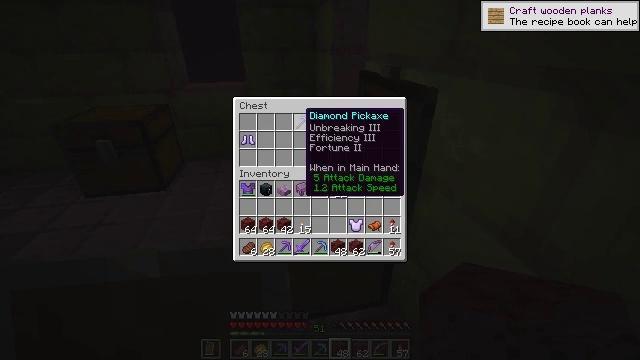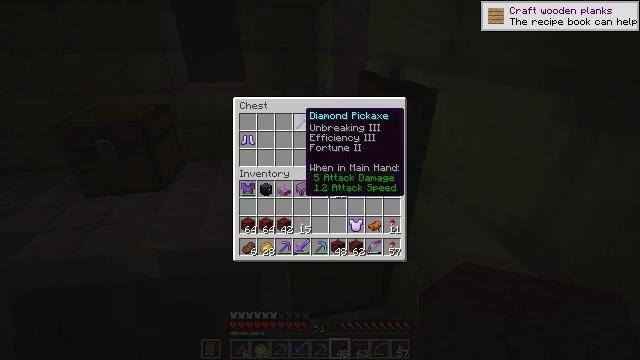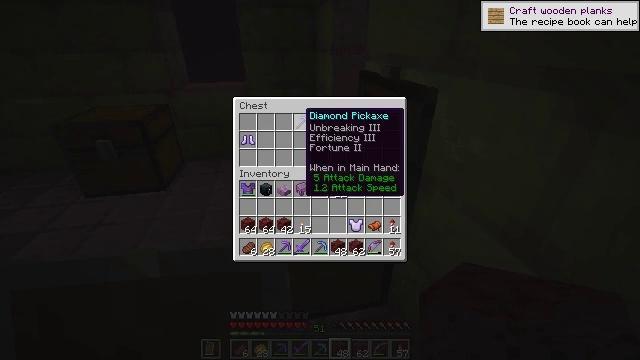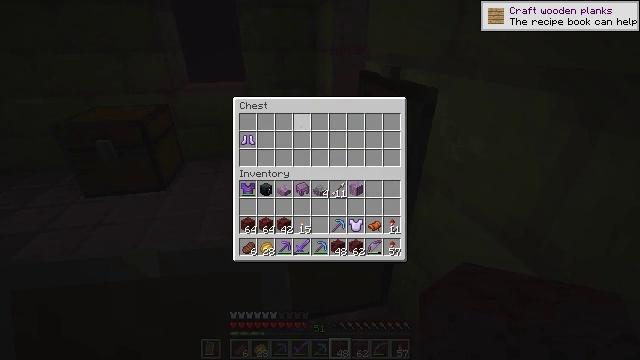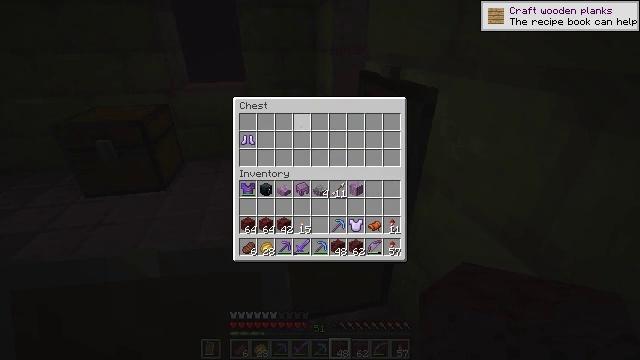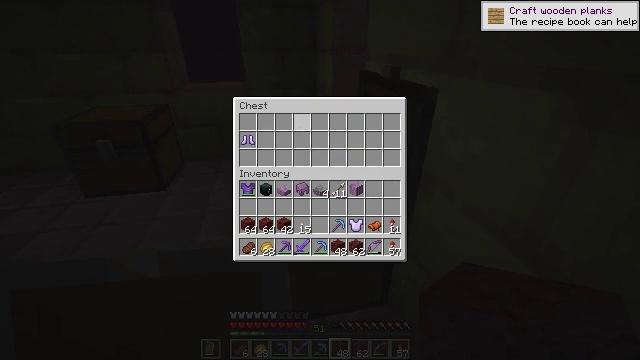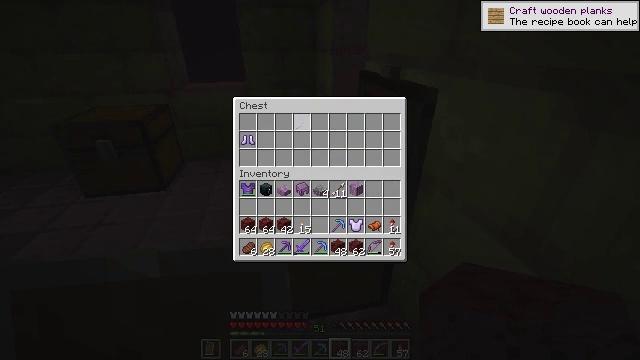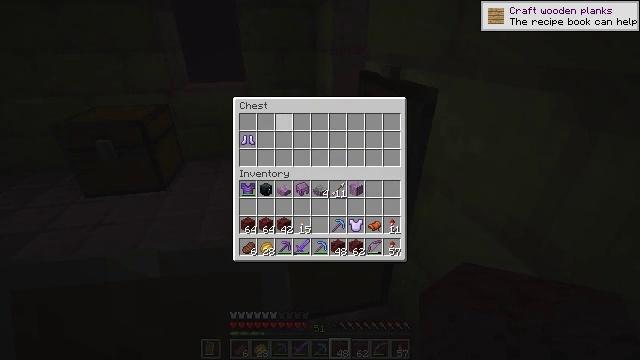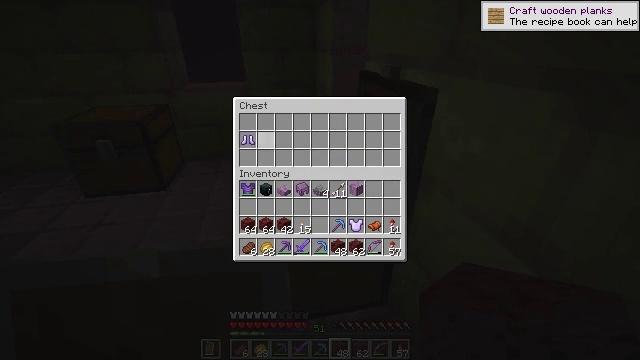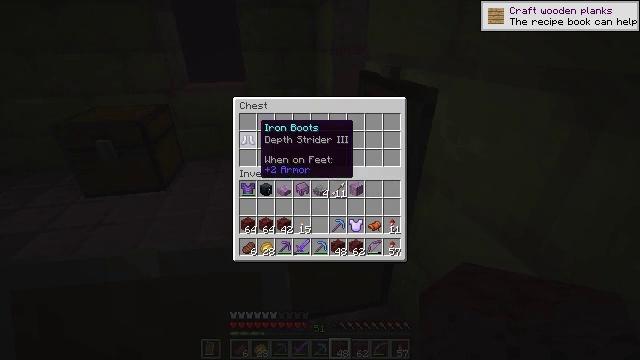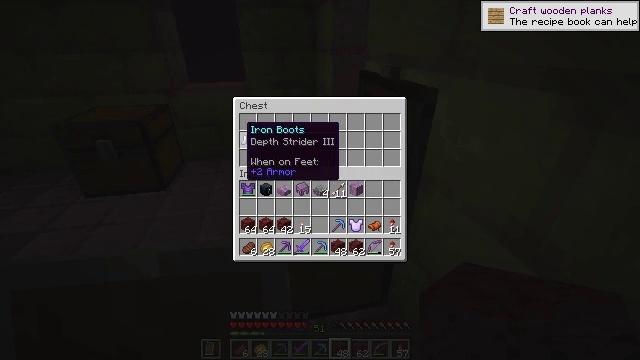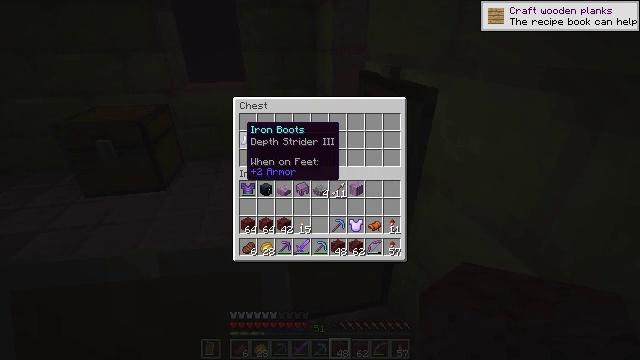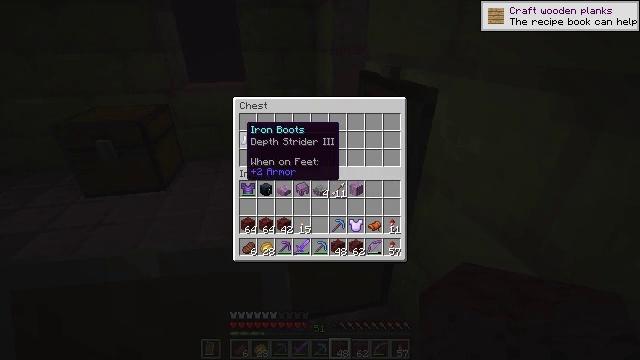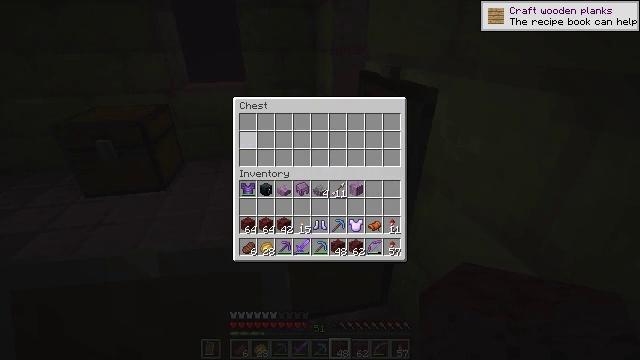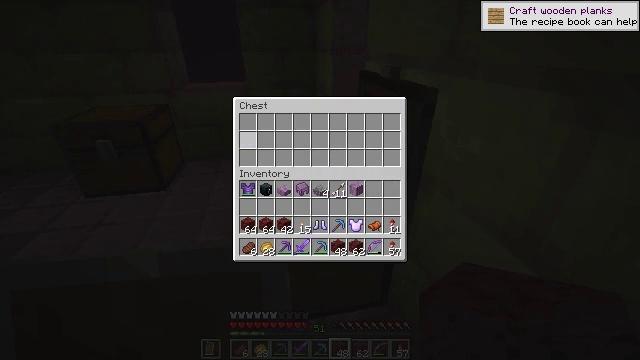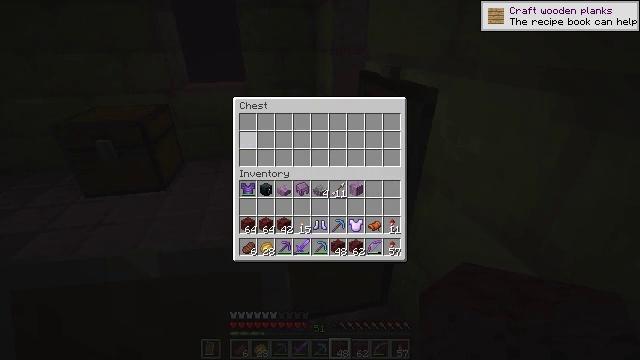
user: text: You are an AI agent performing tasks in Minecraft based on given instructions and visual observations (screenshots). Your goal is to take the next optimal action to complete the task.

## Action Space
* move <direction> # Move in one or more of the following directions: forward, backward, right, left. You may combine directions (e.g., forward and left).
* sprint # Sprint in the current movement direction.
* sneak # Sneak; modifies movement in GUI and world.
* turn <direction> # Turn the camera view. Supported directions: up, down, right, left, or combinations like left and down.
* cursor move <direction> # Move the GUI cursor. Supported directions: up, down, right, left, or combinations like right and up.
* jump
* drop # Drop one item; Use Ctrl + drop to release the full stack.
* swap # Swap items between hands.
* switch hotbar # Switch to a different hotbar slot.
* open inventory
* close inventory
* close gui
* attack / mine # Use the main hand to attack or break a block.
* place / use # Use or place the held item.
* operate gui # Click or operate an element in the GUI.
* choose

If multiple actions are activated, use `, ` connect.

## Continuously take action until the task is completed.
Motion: motion action
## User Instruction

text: Gather end stone bricks from a structure.
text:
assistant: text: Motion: sneak
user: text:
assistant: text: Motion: sneak
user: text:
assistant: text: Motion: sneak, choose
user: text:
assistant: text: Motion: sneak, choose
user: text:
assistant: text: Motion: sneak, choose
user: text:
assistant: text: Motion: sneak, choose
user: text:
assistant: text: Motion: sneak, cursor move left
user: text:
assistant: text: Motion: sneak, cursor move left
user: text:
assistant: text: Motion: sneak, cursor move left
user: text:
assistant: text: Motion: sneak, cursor move left
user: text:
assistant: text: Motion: sneak
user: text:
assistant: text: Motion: sneak
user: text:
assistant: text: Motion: sneak, choose
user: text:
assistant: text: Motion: sneak, choose
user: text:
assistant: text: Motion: sneak, choose
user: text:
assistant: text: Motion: sneak
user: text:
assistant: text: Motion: sneak
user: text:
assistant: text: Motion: sneak
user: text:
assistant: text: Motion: sneak
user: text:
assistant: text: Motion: turn left, close gui
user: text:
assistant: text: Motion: turn left, open inventory
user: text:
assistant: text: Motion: turn left
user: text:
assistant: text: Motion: move forward, turn left
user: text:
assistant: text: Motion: move forward, turn left
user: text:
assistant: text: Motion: move forward, turn left
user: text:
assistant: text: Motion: move forward
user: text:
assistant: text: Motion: move forward
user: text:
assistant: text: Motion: move forward
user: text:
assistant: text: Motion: move forward
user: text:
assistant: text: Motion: turn right